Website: home-depot
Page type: address-validator
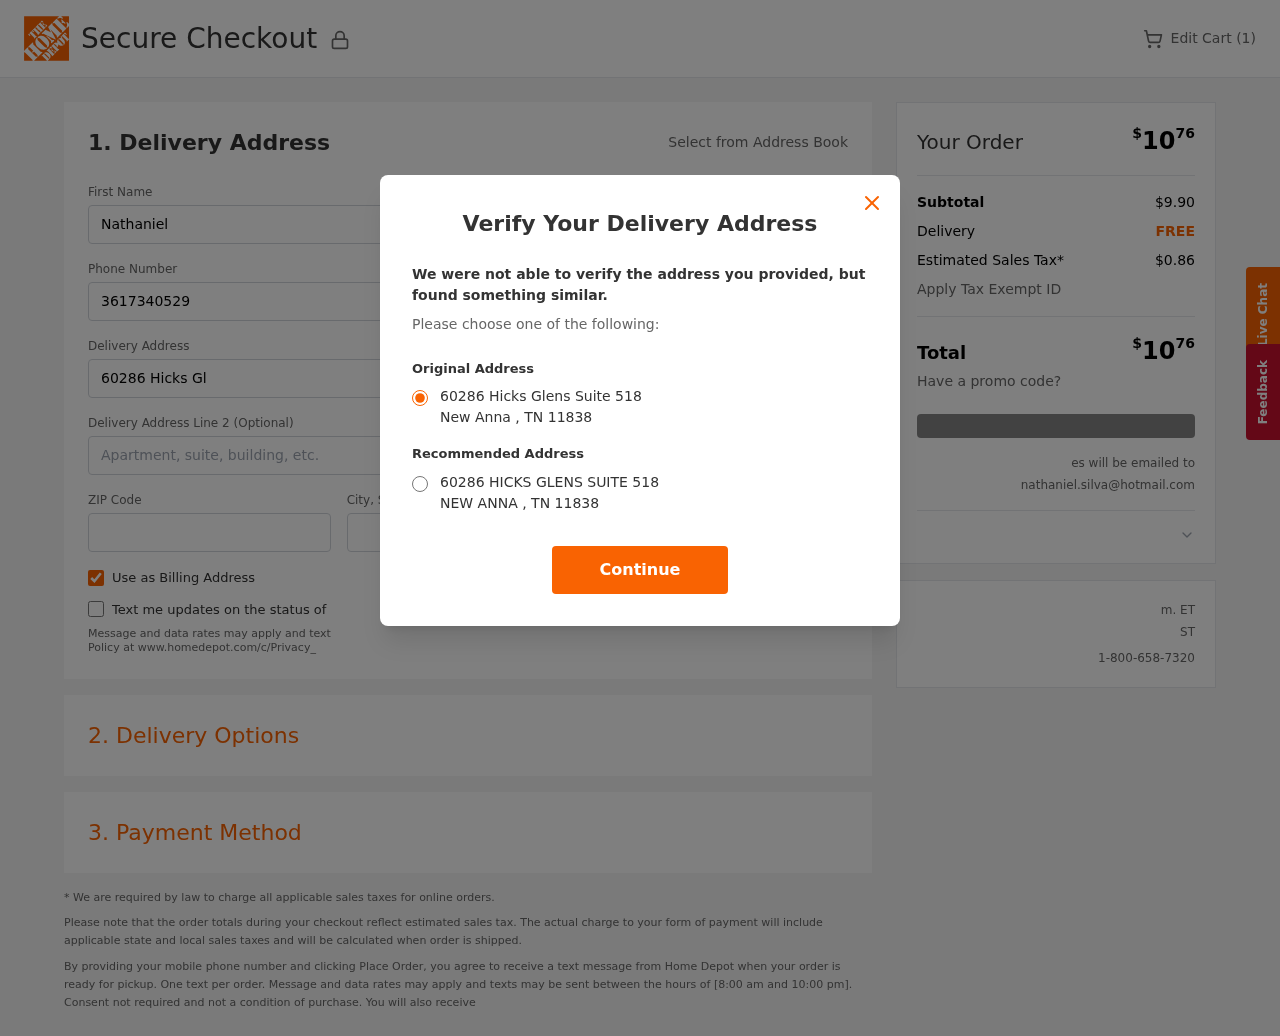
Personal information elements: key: PII_CITY
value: New Anna
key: PII_EMAIL
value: nathaniel.silva@hotmail.com
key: PII_POSTCODE
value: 11838
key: PII_STATE_ABBR
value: TN
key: PII_STREET
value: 60286 Hicks Glens Suite 518
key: PII_FIRSTNAME
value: Nathaniel
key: PII_LASTNAME
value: Silva
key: PII_PHONE
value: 3617340529
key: PII_CITY_STATE
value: New Anna, TN
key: PII_STREET_ALT
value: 60286 HICKS GLENS SUITE 518
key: PII_CITY_ALT
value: NEW ANNA
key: PII_POSTCODE_FULL
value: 11838
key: PII_POSTCODE_NUMERIC
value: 11838
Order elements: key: ORDER_NUM_ITEMS
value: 1
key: ORDER_TOTAL
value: $1076
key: ORDER_SUBTOTAL
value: $9.90
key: ORDER_SHIPPING_COST
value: FREE
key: ORDER_TAX
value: $0.86